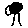
Label: tree